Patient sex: F
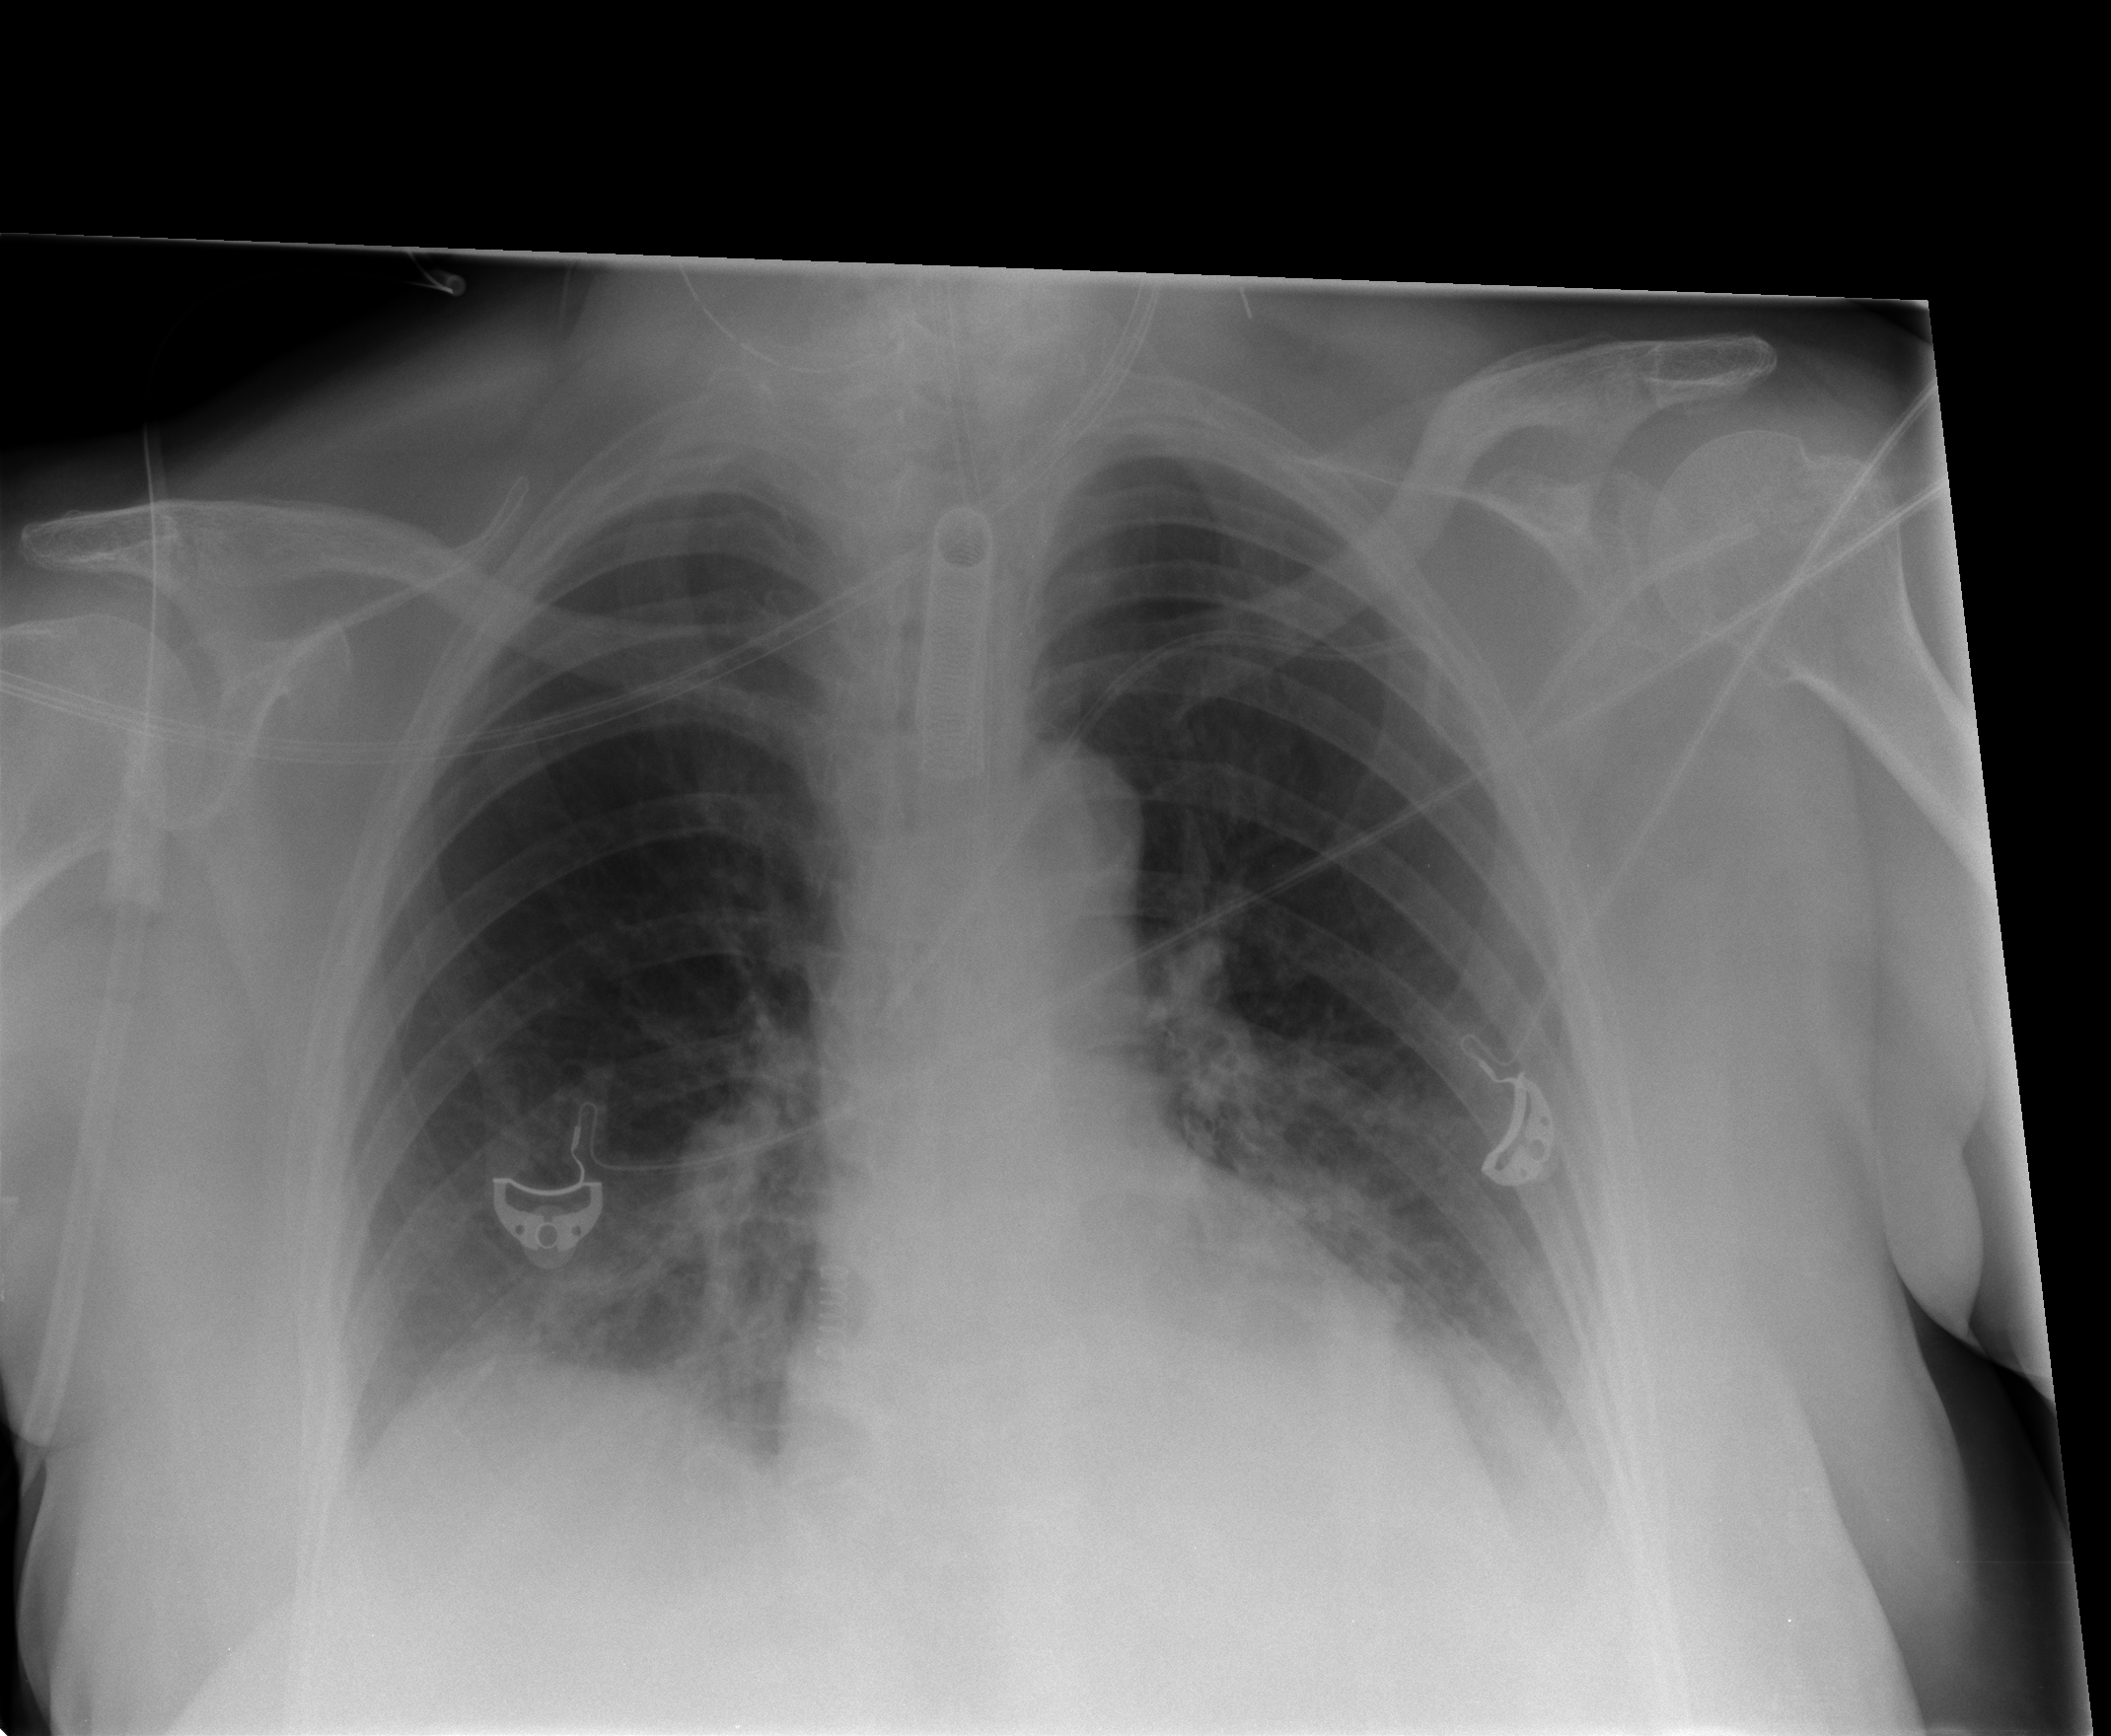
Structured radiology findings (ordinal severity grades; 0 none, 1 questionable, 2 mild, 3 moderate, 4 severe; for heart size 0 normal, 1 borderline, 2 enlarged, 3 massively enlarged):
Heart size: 0
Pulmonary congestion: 0
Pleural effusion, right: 0
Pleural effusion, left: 2
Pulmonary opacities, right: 0
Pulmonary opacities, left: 0
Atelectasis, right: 0
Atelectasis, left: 2